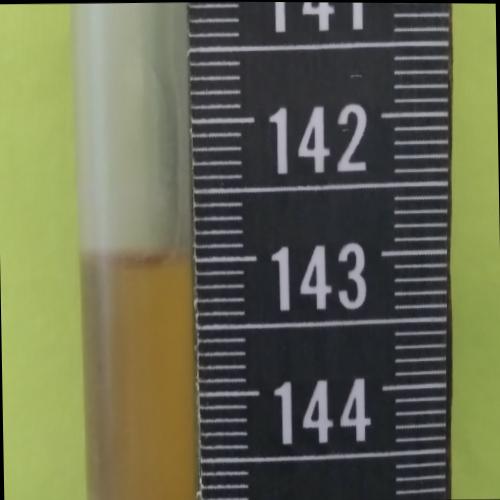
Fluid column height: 143.0 cm